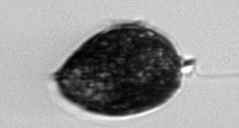
Label: Prorocentrum_micans